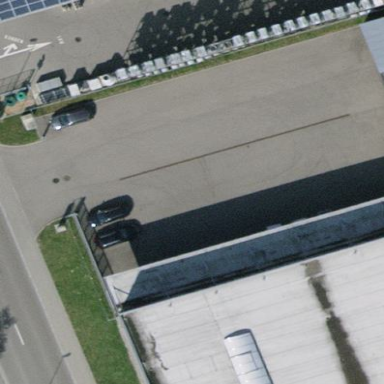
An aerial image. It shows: Close-up view of roof part of building.